Question: Is it possible to reorder content from within a parent container to outside of parent?
I want to move content box 3, 4 & 5 from within content box 2 into content box 0 (which is after 1 & 2)

Note: I'm only targeting mordern browsers (IE10+)
I have a working example or reordering content within the same parent content box.
Codepen: <URL>
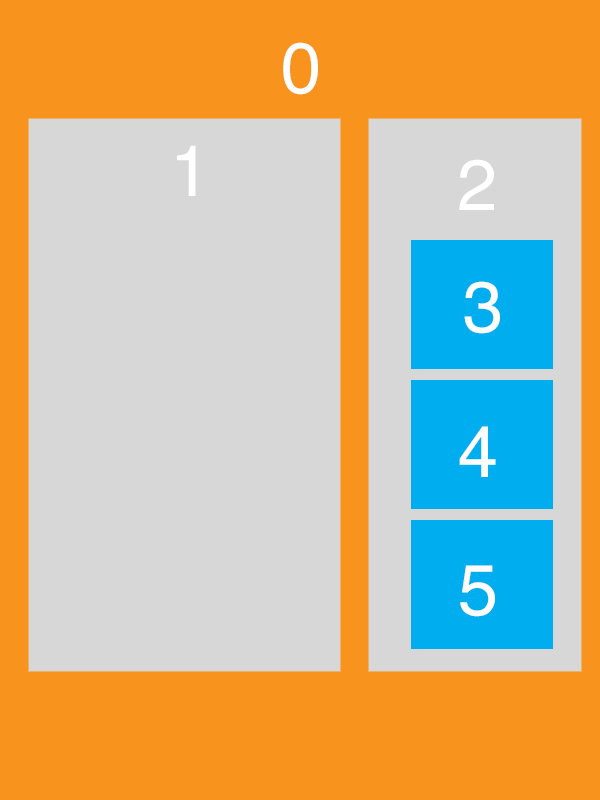
Answer: No. Flex items can only be rearranged with their siblings.